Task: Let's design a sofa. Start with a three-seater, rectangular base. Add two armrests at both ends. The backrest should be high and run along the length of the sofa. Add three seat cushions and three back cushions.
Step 401:
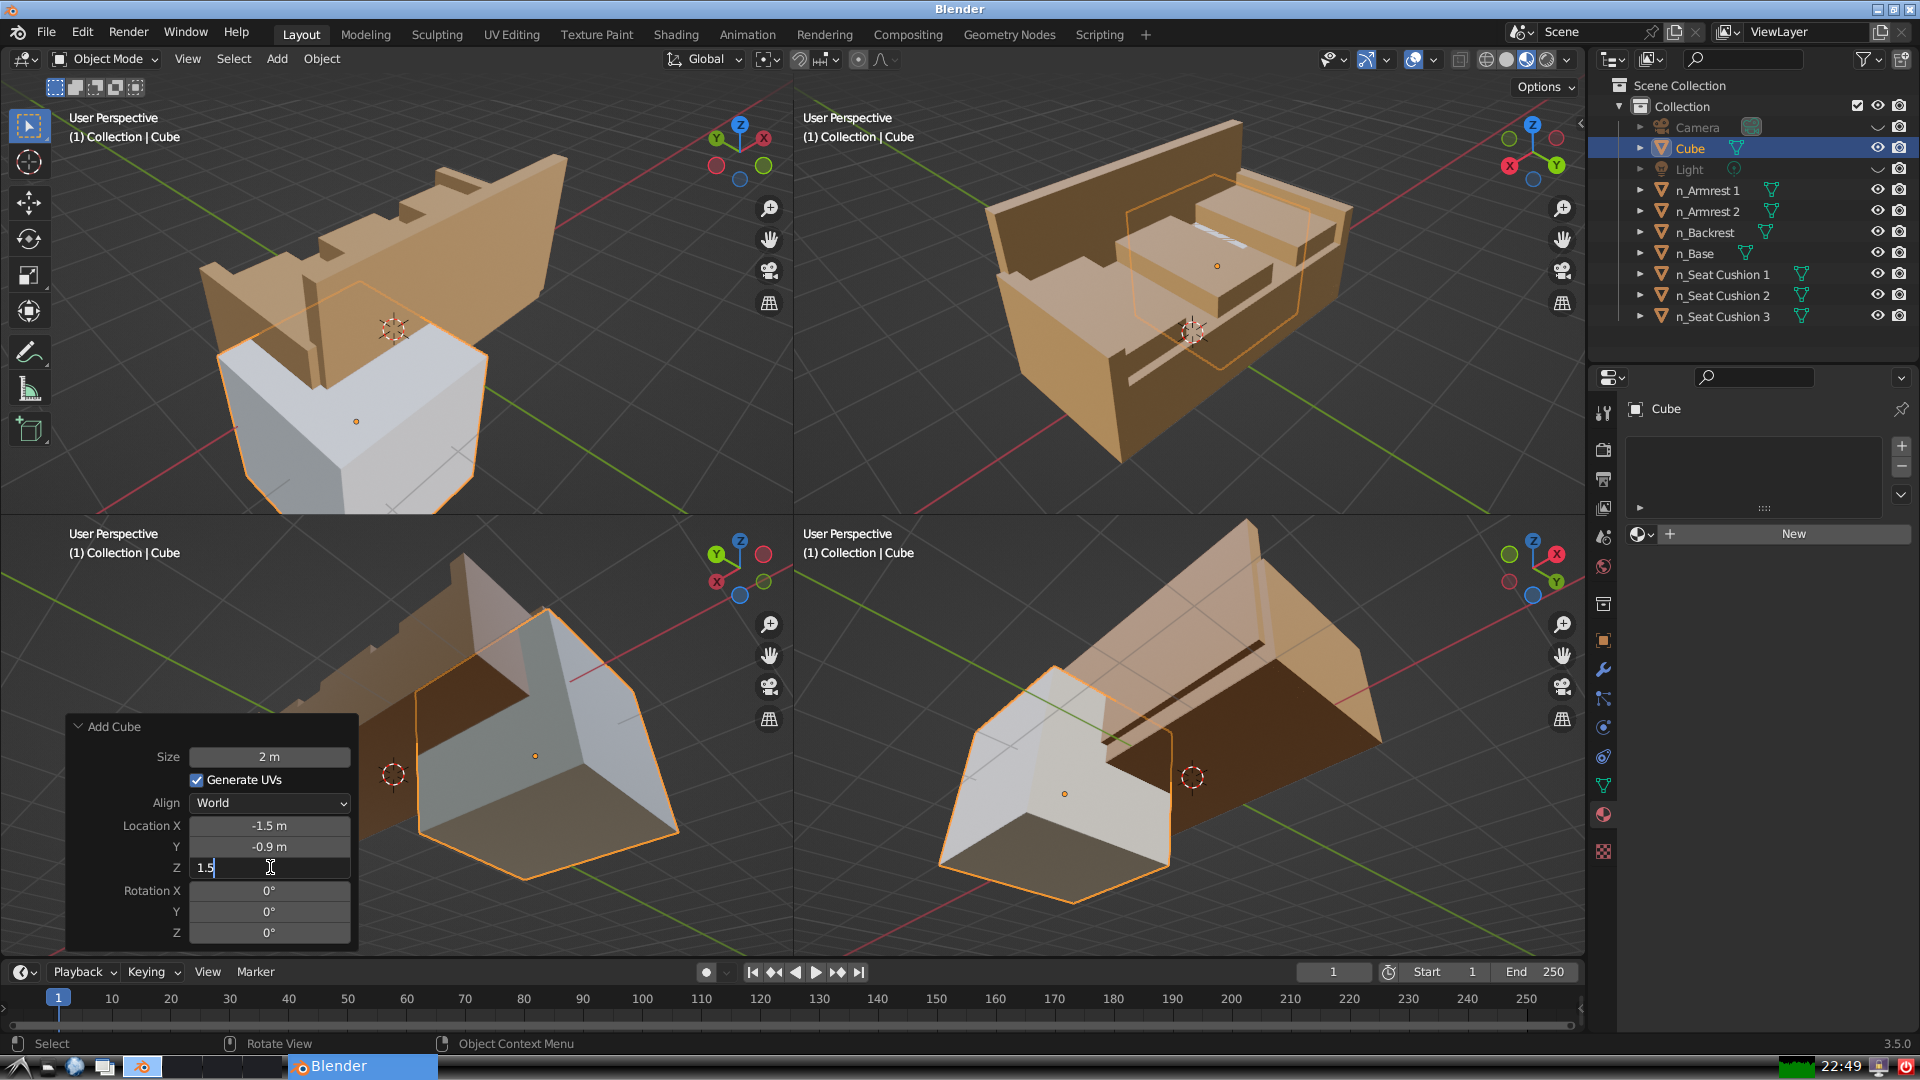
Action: {"key_press": ['Return']}